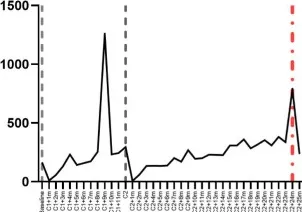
Longitudinal dynamics in absolute counts of lymphocyte subpopulations in the peripheral blood by flow cytometry during alemtuzumab treatment in the patient. Between 8 and 10 months after the first cycle of alemtuzumab, at the same time as the mild sensory event and the multiple gadolinium-enhancing Gd+ lesions appearance, we observed an increase in the absolute counts of total B lymphocytes (A) in peripheral blood. Together with the appearance of the tumefactive demyelinating lesions, we observed an increase in the absolute counts of total B and T lymphocytes.
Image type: pathology (fish)